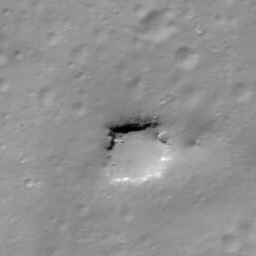
Pit: Stevinus 22
Host crater: Stevinus
Host type: impact_melt
Lunar coordinates: latitude -32.935, longitude 53.959